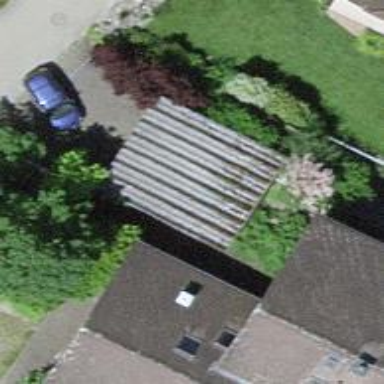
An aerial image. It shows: View of roof of building.